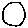
Label: circle